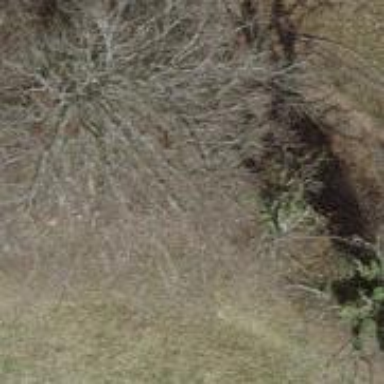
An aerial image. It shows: Broadleaved tree in natural setting.